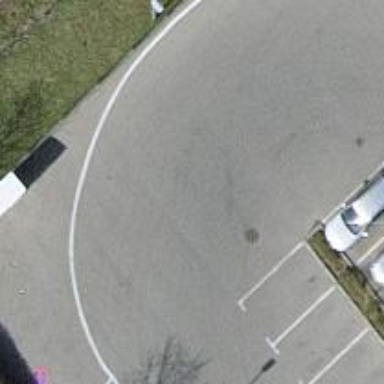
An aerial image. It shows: Road serving as parking aisle.